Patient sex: M
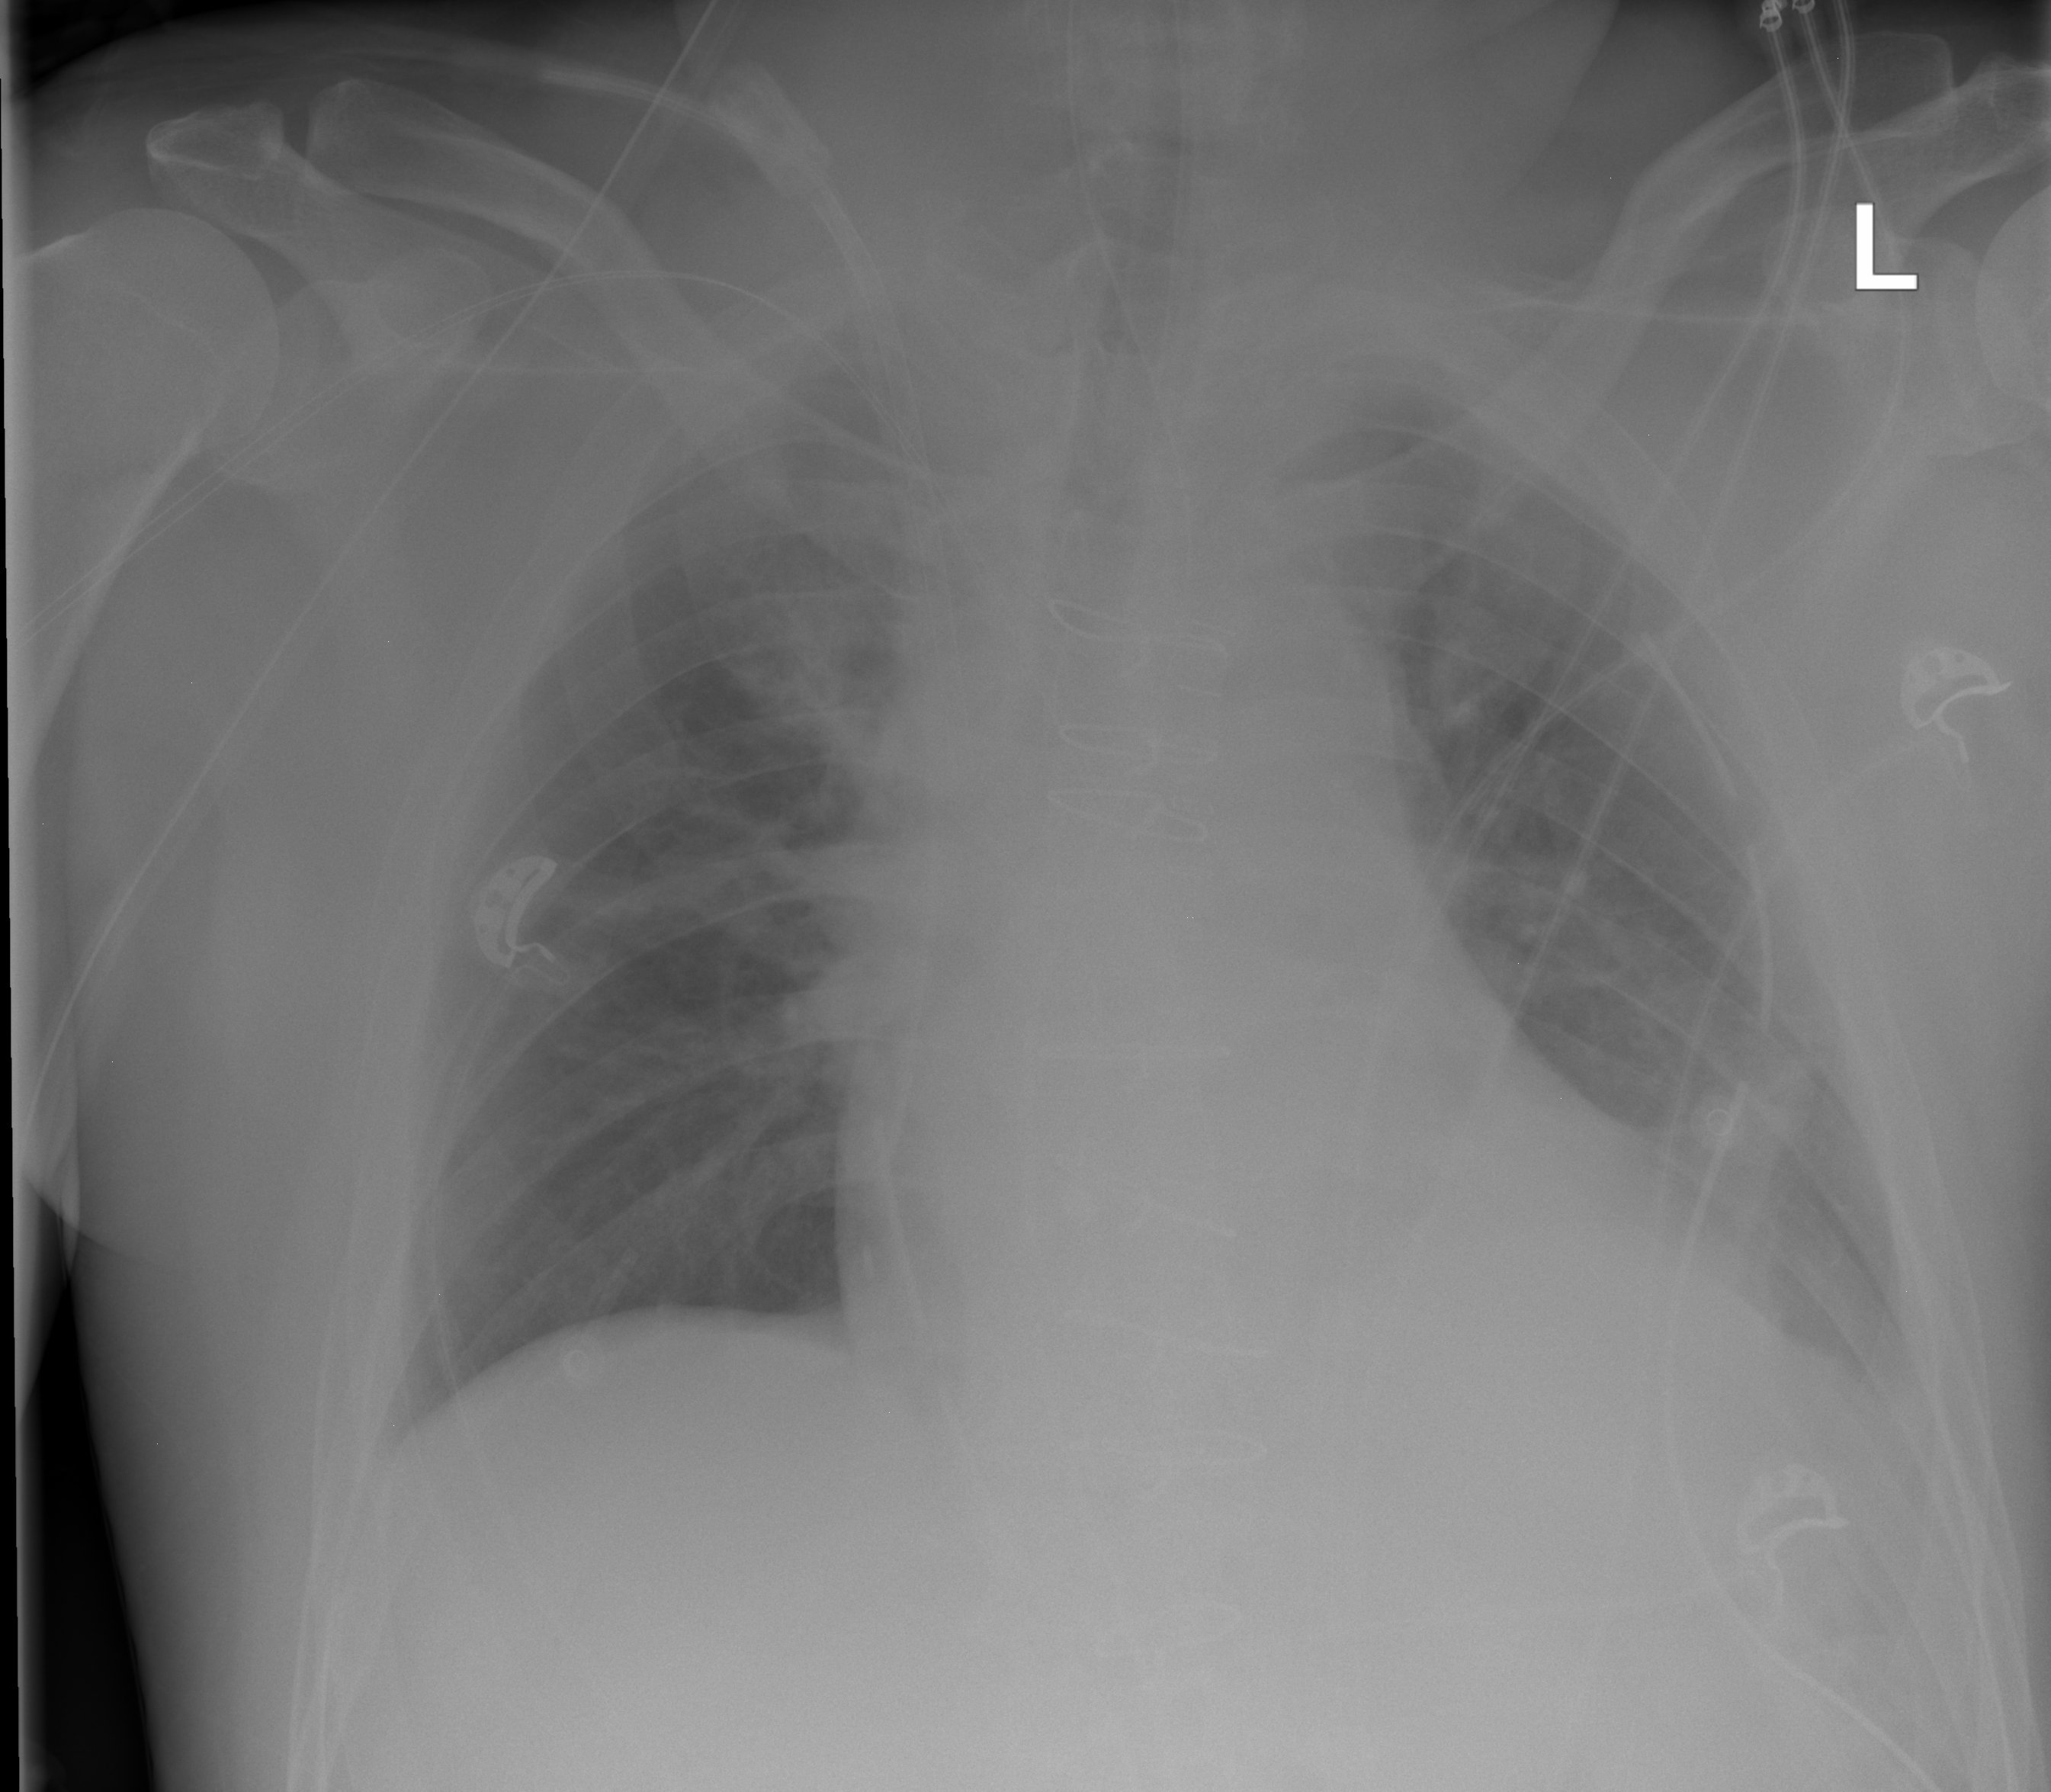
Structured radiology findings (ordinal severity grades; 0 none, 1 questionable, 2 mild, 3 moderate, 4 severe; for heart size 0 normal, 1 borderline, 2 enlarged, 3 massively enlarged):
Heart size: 2
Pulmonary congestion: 0
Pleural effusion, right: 0
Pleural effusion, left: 2
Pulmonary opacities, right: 0
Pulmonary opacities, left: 0
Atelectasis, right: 0
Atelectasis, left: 2